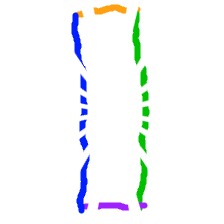
Shape: rectangle